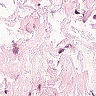
Metastatic tissue present: no